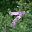
Label: 7